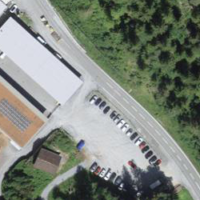
EUNIS habitat code: 55
Species observed at this site:
Impatiens parviflora